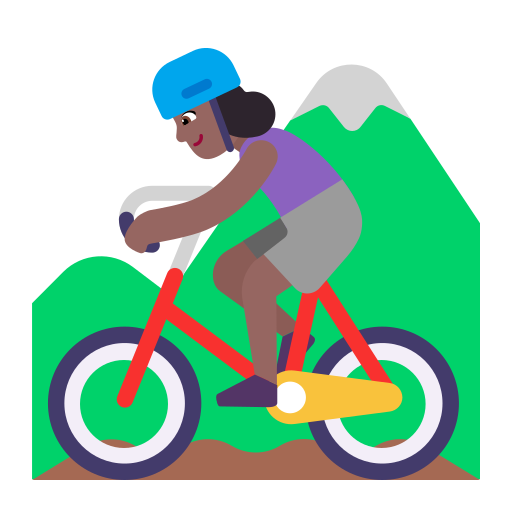
woman mountain biking flat  dark